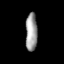
Tissue: lung
Cell type: Epithelial cells
Senescence score: 0.2176
Nuclear area (px): 435
Mean DAPI intensity: 158.023